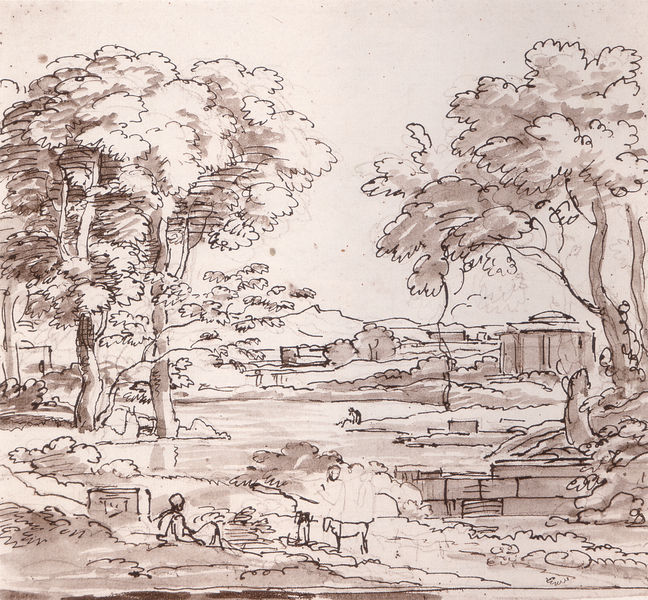
Titel: Klassische Landschaft
Künstler: Johann Christian Reinhart
Standort: Schweinfurt
Institution: Städtische Sammlungen
Schlagwörter: baum, berg, blätter, dunkel, feder, himmel, kopf, laub, mann, schatten, wasser, weiß, wolken, aquarell, baden, baumstämme, bäume, fluss, landschaft, menschen, ocker, see, sitzen, stadt, ufer, äste, braun, grau, hell, licht, schwarz, skizze, strasse, zeichnung, anlage, gebäude, gras, haus, hund, hunde, park, rot, tier, tiere, weg, wiese, beige, mensch, stein, steine, signatur, ast, bach, ebene, ferne, häuser, hügel, natur, spiegelung, stamm, strauch, vieh, busch, büsche, gebüsch, gewässer, hütte, pfad, sträucher, sitzend, personen, blatt, wald, pferd, garten, beine, schnell, schwanz, liegen, italien, studie, berge, gebirge, gipfel, mauer, farbe, graphik, herde, vergilbt, linien, idylle, pause, rast, bank, füsse, pilaster, sepia, damm, kuppel, romantik, strom, wehr, stämme, treppe, treppen, tusch, stufe, stufen, junge, baumkrone, baumkronen, fugen, laviert, tusche, ruine, schaf, antike, linie, seen, oberfläche, mauerwerk, lichtung, druck, gebirgszug, stich, bleistift, ruinen, niederländisch, entwurf, unvollendet, ziegelsteine, quader, mauern, antik, reise, wanderer, laubbäume, griechenland, siedlung, baüme, tempel, pavillon, goethe, graustufen, schafe, hirte, schaaf, ziege, rötel, lavierung, bauwerk, kronen, reiseskizze, steinquader, strichzeichnung, erholung, campagna, tiepolo, tagebuch, grauwerte, staudamm, landschaftszeichnung, olevano, sabbiner berge, schaefer, reisetagebuch, monumente, erfrischen, wegstein, bäuma, sträucher gebüsch, g, pa, rpark, logender, feinliner